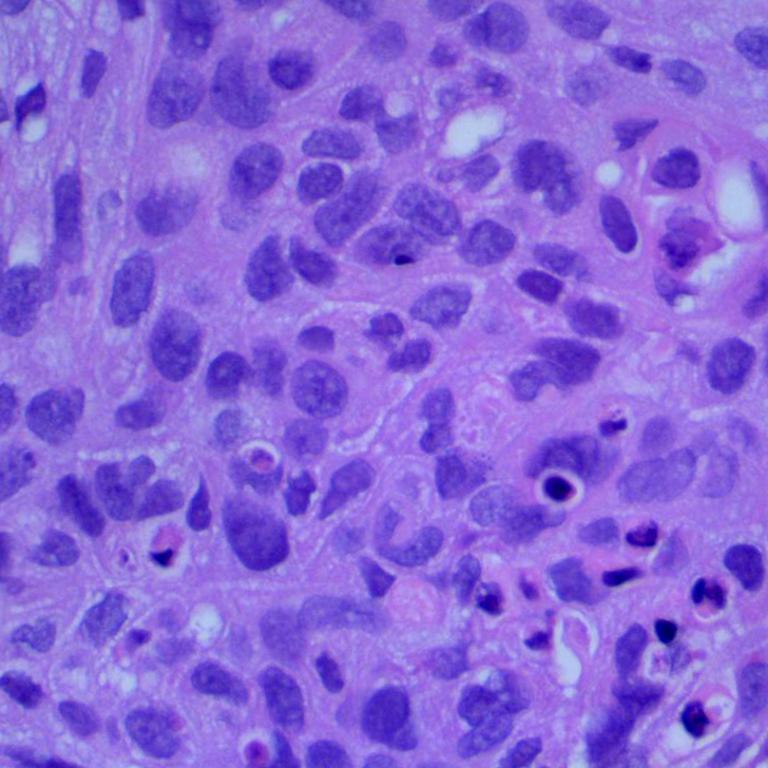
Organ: lung
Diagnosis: squamous carcinomas